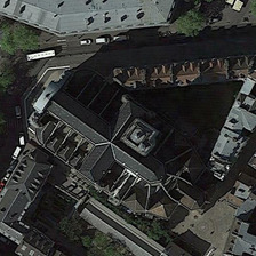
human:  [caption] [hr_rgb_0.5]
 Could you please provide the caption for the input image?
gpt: There is a wide road next to the church.

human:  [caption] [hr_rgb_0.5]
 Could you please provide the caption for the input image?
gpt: The road near the Cathedral

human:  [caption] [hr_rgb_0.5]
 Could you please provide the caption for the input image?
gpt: There is a wide path beside the church.

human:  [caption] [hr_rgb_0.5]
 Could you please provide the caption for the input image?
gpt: There's a big road near the church.

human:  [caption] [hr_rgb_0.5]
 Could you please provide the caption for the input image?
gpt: There is a wide road beside the church.